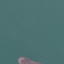
Land use / land cover: SeaLake